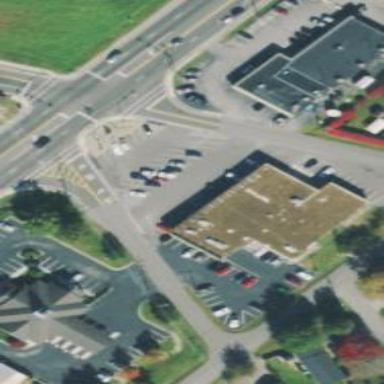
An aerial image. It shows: Parking area.